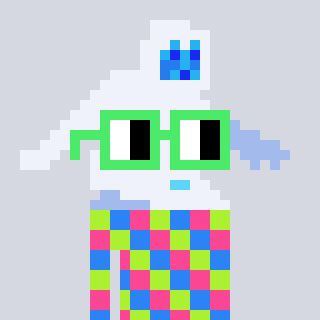
a pixel art character with square light green glasses, a yeti-shaped head and a purple-colored body on a cool background